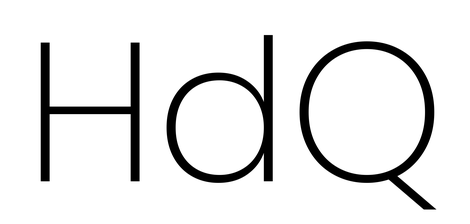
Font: Poppins-ExtraLight